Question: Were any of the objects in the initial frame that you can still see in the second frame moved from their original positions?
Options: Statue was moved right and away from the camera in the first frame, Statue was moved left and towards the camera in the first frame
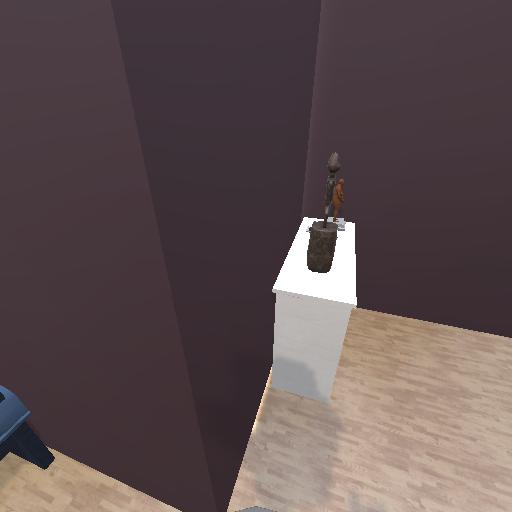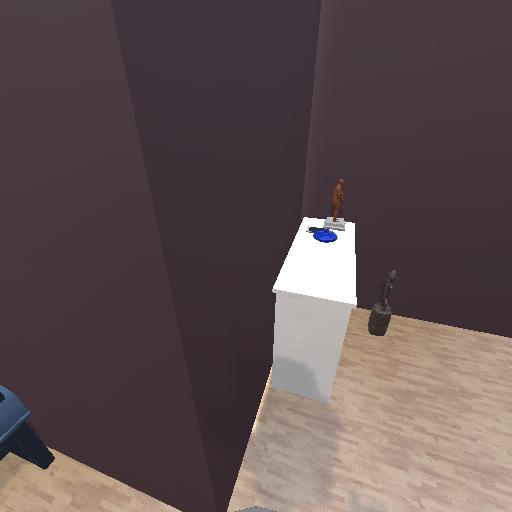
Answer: Statue was moved right and away from the camera in the first frame